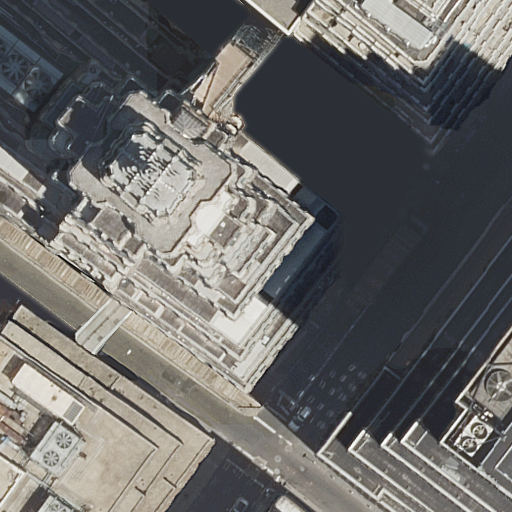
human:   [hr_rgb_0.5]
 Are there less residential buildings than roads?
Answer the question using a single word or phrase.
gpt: no

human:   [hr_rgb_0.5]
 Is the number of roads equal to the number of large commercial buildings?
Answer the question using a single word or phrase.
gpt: no

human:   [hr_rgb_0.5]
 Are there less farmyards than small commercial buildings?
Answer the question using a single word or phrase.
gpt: no

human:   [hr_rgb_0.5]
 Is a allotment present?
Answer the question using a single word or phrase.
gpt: no

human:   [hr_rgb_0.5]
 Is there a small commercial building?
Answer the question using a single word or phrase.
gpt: no

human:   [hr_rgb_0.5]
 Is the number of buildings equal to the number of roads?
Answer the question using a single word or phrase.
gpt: no

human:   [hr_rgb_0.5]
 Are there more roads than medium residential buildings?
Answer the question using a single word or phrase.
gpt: yes

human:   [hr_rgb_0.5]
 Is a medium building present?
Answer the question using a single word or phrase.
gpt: yes

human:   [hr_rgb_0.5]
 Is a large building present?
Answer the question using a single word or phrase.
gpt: yes

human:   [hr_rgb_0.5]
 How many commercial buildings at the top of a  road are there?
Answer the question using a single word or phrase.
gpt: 0

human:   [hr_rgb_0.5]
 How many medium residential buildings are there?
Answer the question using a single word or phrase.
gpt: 2

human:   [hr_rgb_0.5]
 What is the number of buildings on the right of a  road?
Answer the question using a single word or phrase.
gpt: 4

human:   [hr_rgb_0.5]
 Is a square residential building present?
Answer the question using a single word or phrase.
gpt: no

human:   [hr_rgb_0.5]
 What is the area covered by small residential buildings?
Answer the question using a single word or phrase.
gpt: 0m2

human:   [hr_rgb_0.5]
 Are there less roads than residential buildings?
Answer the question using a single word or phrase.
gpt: yes

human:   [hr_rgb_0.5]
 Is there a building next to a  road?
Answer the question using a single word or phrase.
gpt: yes

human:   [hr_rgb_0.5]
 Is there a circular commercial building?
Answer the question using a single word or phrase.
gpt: no

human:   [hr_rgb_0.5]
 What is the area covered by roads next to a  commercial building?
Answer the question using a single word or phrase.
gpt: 0m2

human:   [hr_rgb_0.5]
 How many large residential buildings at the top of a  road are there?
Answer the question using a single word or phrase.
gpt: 2

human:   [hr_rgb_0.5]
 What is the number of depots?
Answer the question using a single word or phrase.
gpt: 0

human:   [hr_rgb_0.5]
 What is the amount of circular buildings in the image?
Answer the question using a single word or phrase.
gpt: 0

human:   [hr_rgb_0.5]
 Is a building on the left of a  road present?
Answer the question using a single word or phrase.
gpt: yes

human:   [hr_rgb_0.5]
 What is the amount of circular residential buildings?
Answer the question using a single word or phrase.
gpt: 0

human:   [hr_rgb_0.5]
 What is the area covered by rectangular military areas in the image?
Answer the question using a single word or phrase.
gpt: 0m2

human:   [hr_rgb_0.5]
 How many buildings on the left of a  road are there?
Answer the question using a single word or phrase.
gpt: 2

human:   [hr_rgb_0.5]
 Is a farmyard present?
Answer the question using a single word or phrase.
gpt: no

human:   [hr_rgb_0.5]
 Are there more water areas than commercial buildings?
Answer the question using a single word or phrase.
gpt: no

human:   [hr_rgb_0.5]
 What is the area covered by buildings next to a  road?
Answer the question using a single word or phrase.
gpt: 4779m2

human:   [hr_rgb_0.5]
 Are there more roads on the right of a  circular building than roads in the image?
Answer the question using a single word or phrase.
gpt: no

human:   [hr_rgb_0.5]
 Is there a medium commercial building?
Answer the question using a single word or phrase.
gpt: no

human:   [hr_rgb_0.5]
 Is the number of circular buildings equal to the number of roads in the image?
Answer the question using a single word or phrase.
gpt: no

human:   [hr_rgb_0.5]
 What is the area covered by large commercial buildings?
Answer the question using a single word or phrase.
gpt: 0m2

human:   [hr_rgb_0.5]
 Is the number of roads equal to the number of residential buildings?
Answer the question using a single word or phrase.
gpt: no

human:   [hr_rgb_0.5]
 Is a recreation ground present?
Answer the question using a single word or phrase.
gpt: no

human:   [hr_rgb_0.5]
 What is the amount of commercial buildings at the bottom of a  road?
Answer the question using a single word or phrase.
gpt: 0

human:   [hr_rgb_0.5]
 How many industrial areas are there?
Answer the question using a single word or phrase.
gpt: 0